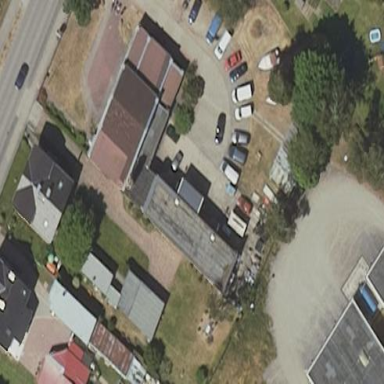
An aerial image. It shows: Shed with flat roof.